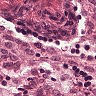
Metastatic tissue present: no